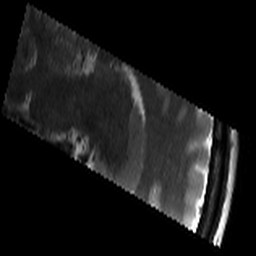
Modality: T2w
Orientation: sagittal
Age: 25
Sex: male
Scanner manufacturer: siemens
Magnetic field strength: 3 T
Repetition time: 8.02 s
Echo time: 0.08 s